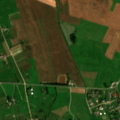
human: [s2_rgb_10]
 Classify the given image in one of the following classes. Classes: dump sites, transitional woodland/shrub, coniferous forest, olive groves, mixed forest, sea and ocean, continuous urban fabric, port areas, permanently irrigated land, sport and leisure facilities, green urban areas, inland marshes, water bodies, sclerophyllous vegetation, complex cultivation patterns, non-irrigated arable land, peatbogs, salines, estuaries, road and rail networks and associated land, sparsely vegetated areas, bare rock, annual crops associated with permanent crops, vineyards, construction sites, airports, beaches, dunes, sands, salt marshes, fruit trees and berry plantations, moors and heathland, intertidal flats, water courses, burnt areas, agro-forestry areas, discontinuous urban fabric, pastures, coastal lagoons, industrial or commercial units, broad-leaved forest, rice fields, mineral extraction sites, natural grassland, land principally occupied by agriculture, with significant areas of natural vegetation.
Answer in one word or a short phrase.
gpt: discontinuous urban fabric, non-irrigated arable land, pastures, complex cultivation patterns